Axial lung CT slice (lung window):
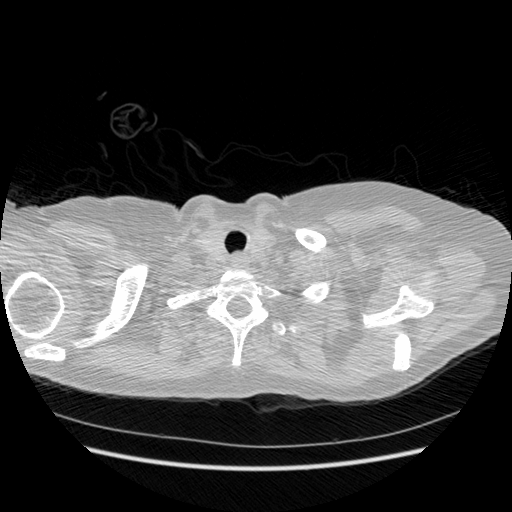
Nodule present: no